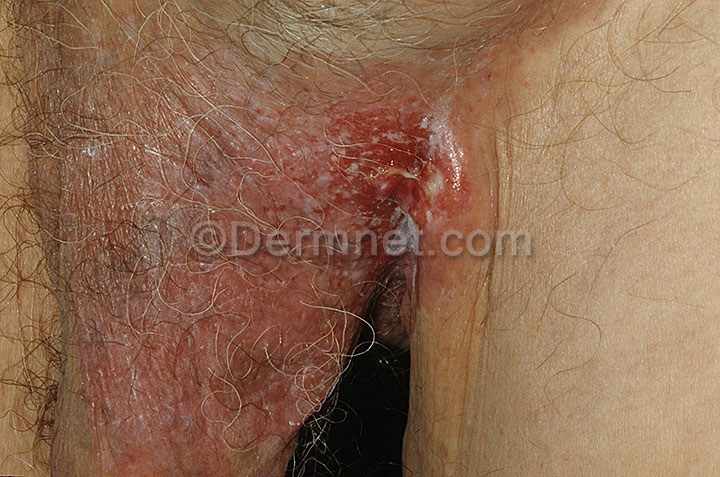
Disease: Actinic Keratosis Basal Cell Carcinoma and other Malignant Lesions